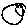
Label: smiley face